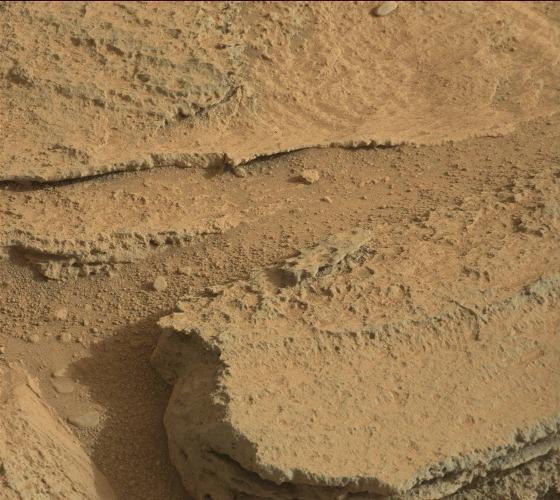
Terrain classes present: Bedrock, Gravel / Sand / Soil, Rock, Shadow